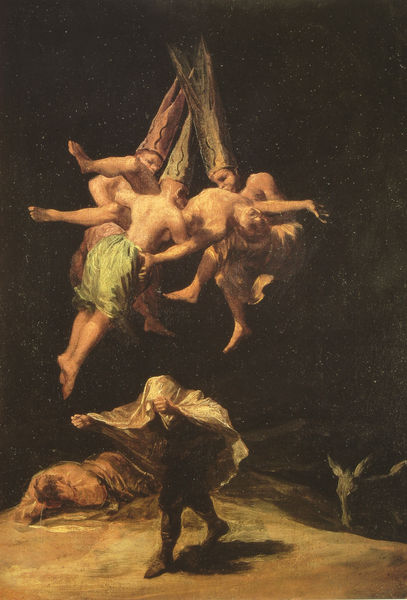
Titel: Witches in the Air
Künstler: Francisco José Goya Lucientes
Institution: (Privatbesitz)
Schlagwörter: dunkel, gemälde, gott, himmel, körper, mann, nackt, schatten, umhang, weiß, frauen, grün, menschen, sand, braun, frau, grau, hut, hüte, licht, männer, nacht, schwarz, ölbild, tier, tuch, weg, beige, malerei, hose, arme, leiche, tod, tot, tragen, gesten, öl, erde, boden, haare, stoff, tücher, decke, drei, kind, krone, esel, fliegen, kinder, pferd, engel, beine, liegen, düster, hosen, angst, spitz, goya, laken, nackte, liegend, mondlicht, flucht, vier, spanisch, bedeckt, schweben, traum, sterne, fliegend, leinwand, gestalten, bedrohung, sterben, albtraum, alptraum, teufel, verfolgung, vision, entführung, gehend, tiara, umhüllt, verstecken, verdeckt, schwebend, phantasie, tänzer, zwerge, himmelfahrt, schutz, dämonen, geister, hexen, hexentanz, magie, kronen, wahrheit, zauberer, ducken, lachend, füssli, sensenmann, verblendung, schwebe, träumend, autodafe, gevatter tod, tal der toten, tüch, fliegende, aderwische